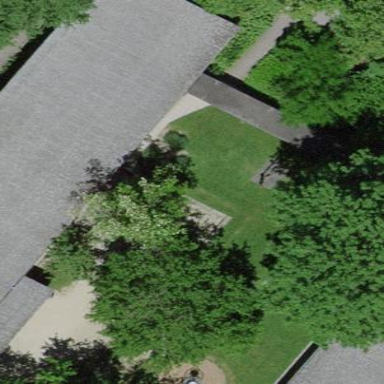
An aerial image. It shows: View of roof of building.